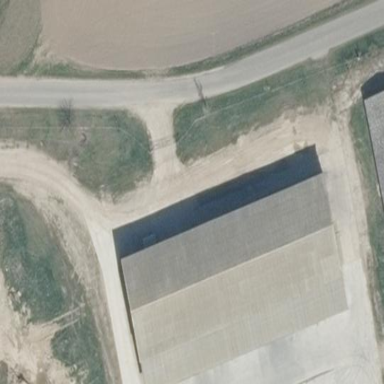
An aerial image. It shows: Farm auxiliary building.